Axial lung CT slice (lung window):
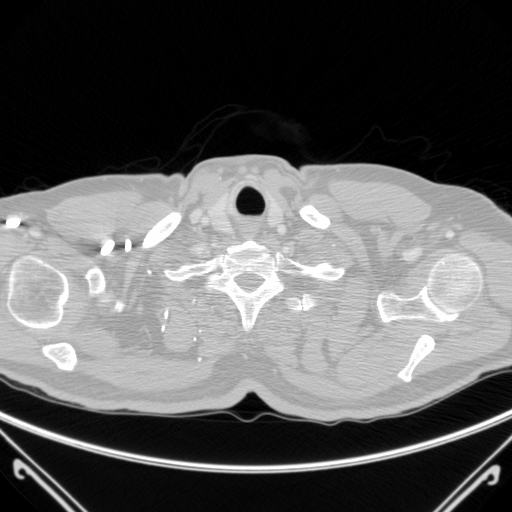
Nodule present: no